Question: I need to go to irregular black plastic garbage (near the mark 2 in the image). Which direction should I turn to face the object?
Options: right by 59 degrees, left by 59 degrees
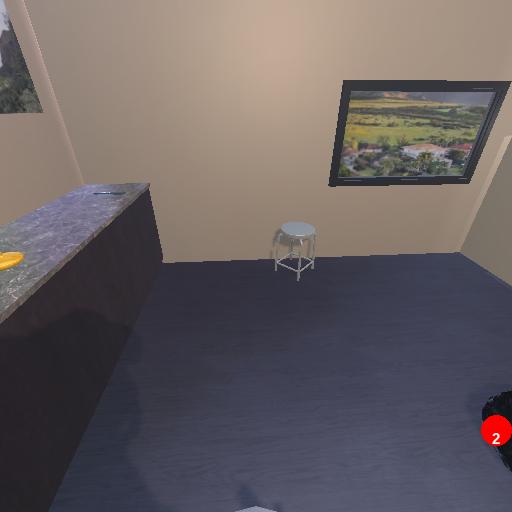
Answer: right by 59 degrees